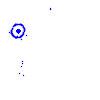
Particle: kaon